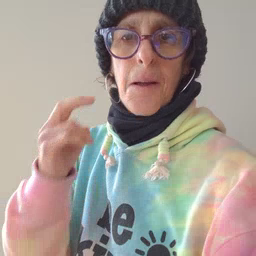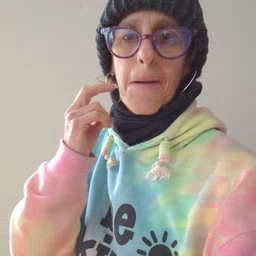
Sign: gum